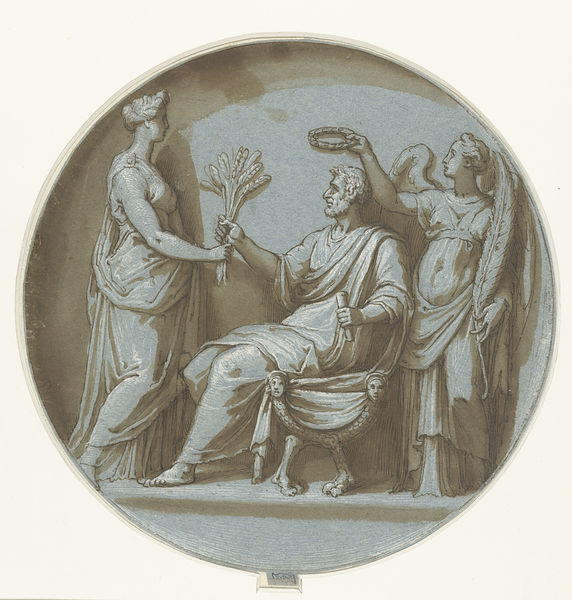
Titel: Ceres en de Vrede kronen een dichter
Künstler: Perino del Vaga
Standort: Amsterdam
Institution: Rijksmuseum
Schlagwörter: blue, chair, coronation, crown, king, throne, women, figures, painting, robe, seat, seated, sitting, woman, flowers, picture, two, palm, feather, hand, angel, classical, greek, man, mythology, roman, head, feet, scroll, drawing, black and white, beard, saint, faces, sculpture, statue, wings, royal, arms, laurel, mythological, toga, wreath, rome, circle, god, goddess, godess, hero, kranz, relief, clothing, togas, round, lord, lion, frieze, heads, europe, corn, wheat, diana, servants, offering, couch, fat, high, barefoot, bread, ruler, worthy, present, crops, nero, laurels, twig, honor, plume, offer, bunch, circl, ceaser, grasp, olive, grains, servents, sheaf, reward, palm frond, wheet, queens, when, cchair, laure, ears of grain, crown of laurel